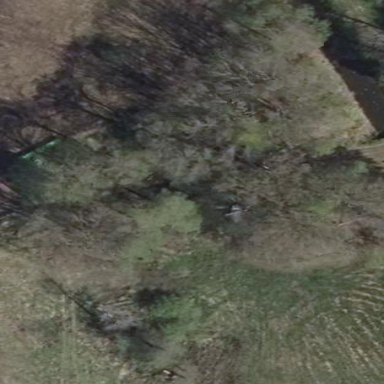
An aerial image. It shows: Deciduous broadleaved woodland.